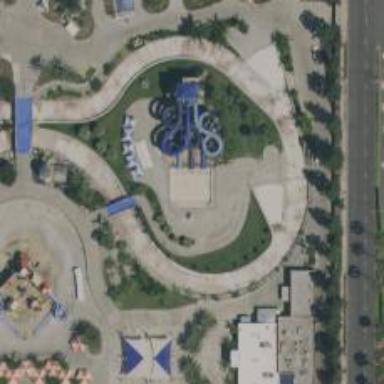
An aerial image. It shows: Water slide attraction.